Aerial crown-view tile of a tropical tree (Barro Colorado Island, Panama), acquired 20241112:
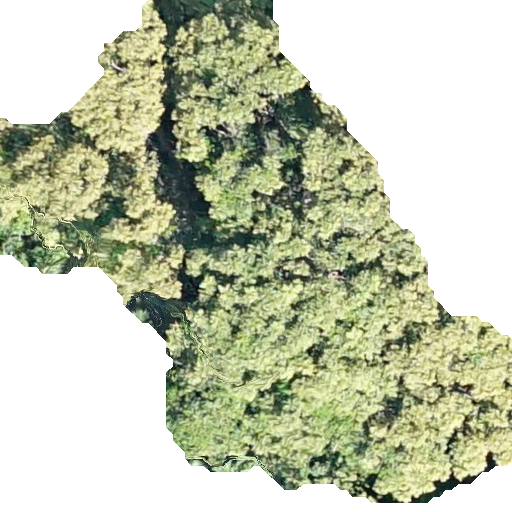
Species: Dipteryx oleifera
GBIF accepted scientific name: Dipteryx oleifera
Crown area: 251.089 m²